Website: walmart
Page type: account-selection
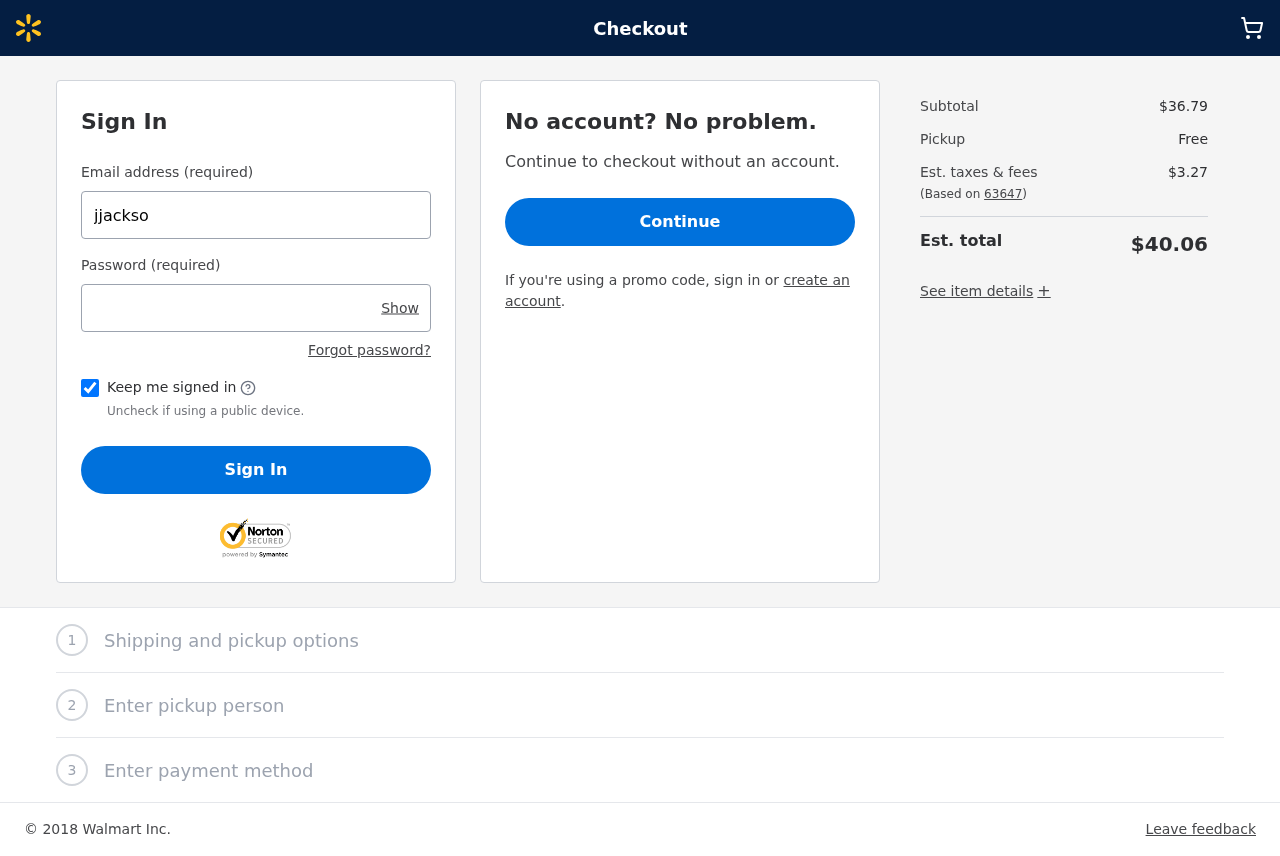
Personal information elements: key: PII_LOGIN_USERNAME
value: jjackson837
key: PII_POSTCODE
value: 63647
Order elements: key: ORDER_SUBTOTAL
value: $36.79
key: ORDER_TAX
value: $3.27
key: ORDER_TOTAL
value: $40.06